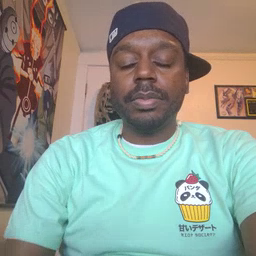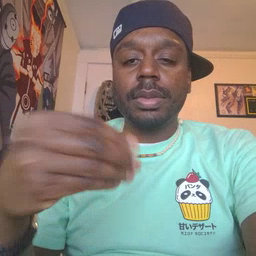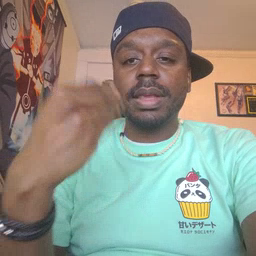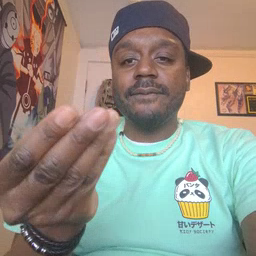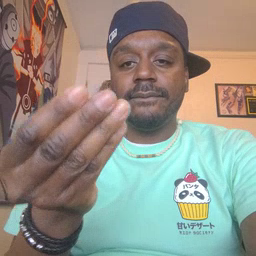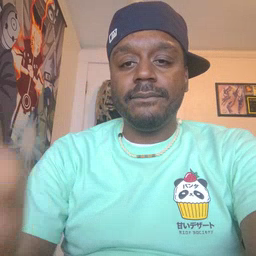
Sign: give